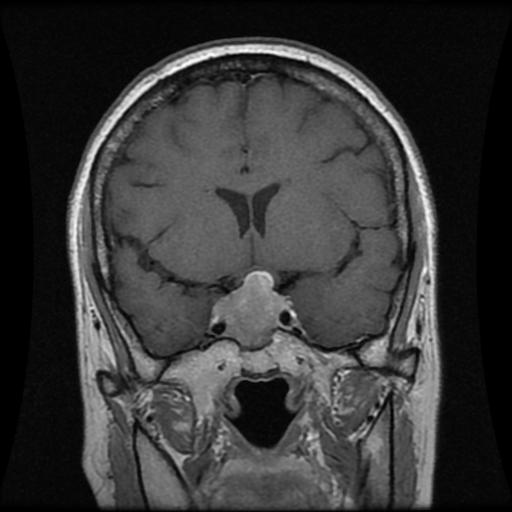
Label: pituitary